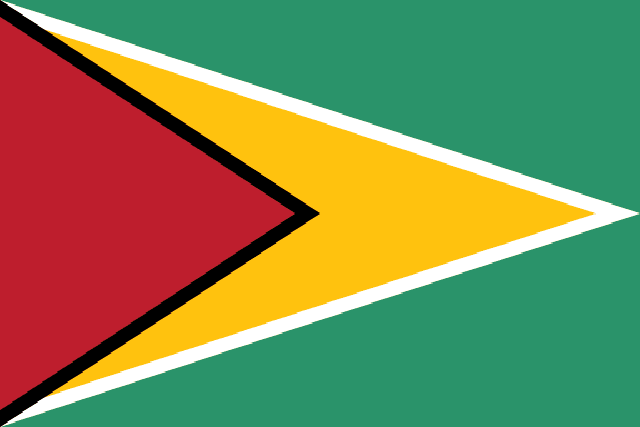
Country: Guyana
Country code: gy